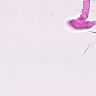
Metastatic tissue present: no